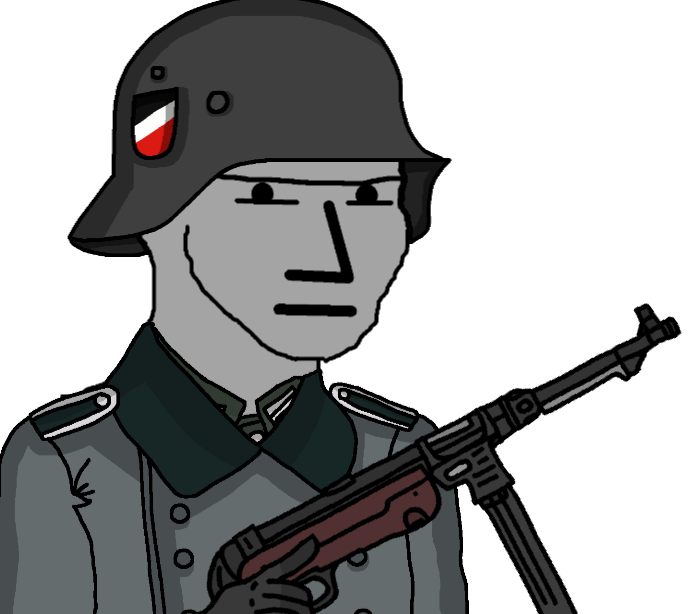
Label: 5_NPC